Question: This is a wierd problem.
This will be a terrible question because I have little to no information.
About two days ago I had the ViewPagerAdapter working just fine. I could swipe and it would switch between views as defined by the adapter.
However, all of a sudden (not by itself, I'm sure I did something) the TitlePagerIndicator doesn't snap to the headings and doesn't display any content. By not snapping I mean that if I drag to the left, the title will sit at 3/4 of the screen instead of snapping to the side and displaying the next page (screenshot below).
I have debugged and instantiate item is called and a proper view is returned.
However, when I open the app I'm getting a lot of warnings like these:
VFY: unable to resolve virtual method 3015: Landroid/widget/LinearLayout;.getAlpha ()F
VFY: unable to resolve direct method 3011: Landroid/widget/LinearLayout;. (Landroid/content/Context;Landroid/util/AttributeSet;I)V
VFY: unable to resolve virtual method 2965: Landroid/widget/FrameLayout;.setAlpha (F)V
I'm assuming this is a problem with my imports, but everything compiles just fine, I have the ViewPagerIndicator as a library project, as well as Sherlock.
Here's my adapter code:
'''
public class ViewPagerAdapter extends PagerAdapter implements TitleProvider {
private static String[] titles = new String[] {
"My Klinks",
"Received Klinks"
};
private final Context context;
public ViewPagerAdapter(Context context) {
this.context = context;
}
public String getTitle(int position) {
return titles[position];
}
@Override
public int getCount() {
return titles.length;
}
@Override
public Object instantiateItem(View pager, int position) {
TextView t = new TextView(context);
t.setText("WheeeE");
return t;
}
@Override
public void destroyItem(View pager, int position, Object view) {
((ViewPager) pager).removeView((TextView) view);
}
@Override
public boolean isViewFromObject(View view, Object object) {
return view.equals(object);
}
@Override
public void finishUpdate(View view) {
}
@Override
public void restoreState(Parcelable p, ClassLoader c) {
}
@Override
public Parcelable saveState() {
return null;
}
@Override
public void startUpdate(View view) {
}
}
'''
And here is my activity code:
'''
public void onCreate(Bundle savedInstanceState) {
super.onCreate( savedInstanceState );
setContentView( R.layout.main );
// set up the slidey tabs
ViewPagerAdapter adapter = new ViewPagerAdapter( this );
ViewPager pager = (ViewPager)findViewById( R.id.viewpager );
TitlePageIndicator indicator = (TitlePageIndicator)findViewById( R.id.indicator );
pager.setAdapter( adapter );
indicator.setViewPager( pager );
// set up the action bar
final ActionBar ab = getSupportActionBar();
ab.setBackgroundDrawable(getResources().getDrawable(R.drawable.ad_action_bar_gradient_bak));
}
'''

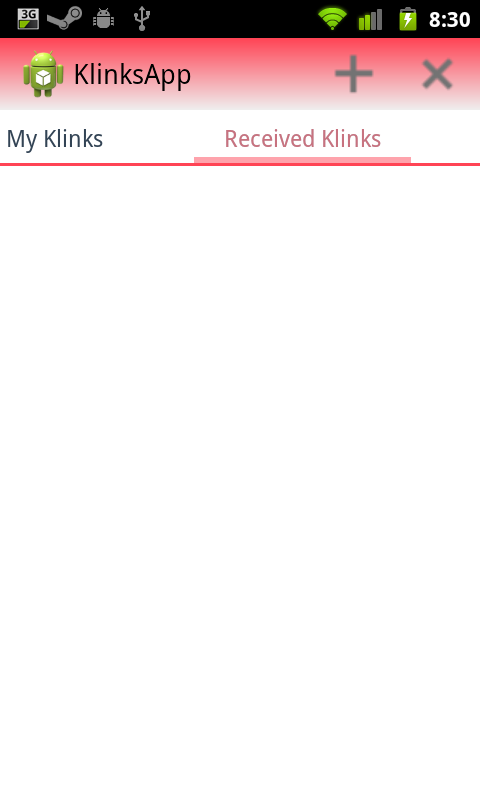
Answer: If someone else gets the same problem:
In instantiateView: don't forget to attach your new View to the ViewPager:
'''
@Override
public Object instantiateItem(View pager, int position) {
TextView t = new TextView(context);
t.setText("WheeeE");
((ViewPager)pager).addView(t);
return t;
}
'''
The current version of instantiateItem gets a ViewGroup instead of a View, the solution should be the same.